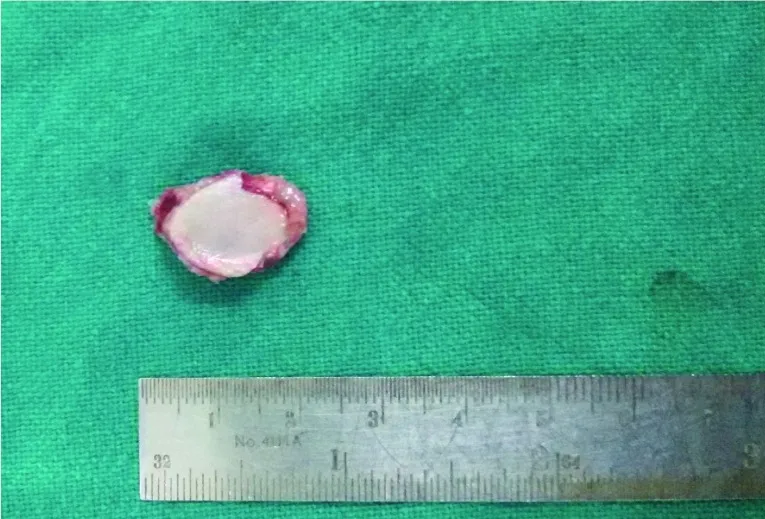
Image showing the bone fragment retrieved from the third ventricle.
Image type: medical_photograph (other_medical_photograph)